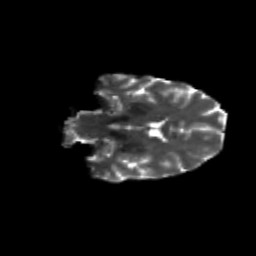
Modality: T2w
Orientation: coronal
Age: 53
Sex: female
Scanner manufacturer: siemens
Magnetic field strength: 3 T
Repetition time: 4.71 s
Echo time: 0.0906 s